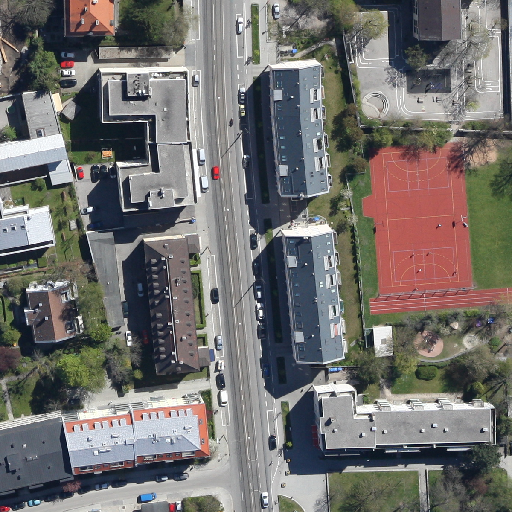
Referring expression: vehicle driving on the road